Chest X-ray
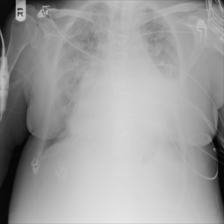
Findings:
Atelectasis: negative
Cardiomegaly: positive
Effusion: negative
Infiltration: negative
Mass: negative
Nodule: negative
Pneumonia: negative
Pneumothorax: negative
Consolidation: negative
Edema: positive
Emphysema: negative
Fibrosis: negative
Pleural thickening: negative
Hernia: negative